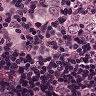
Metastatic tissue present: yes